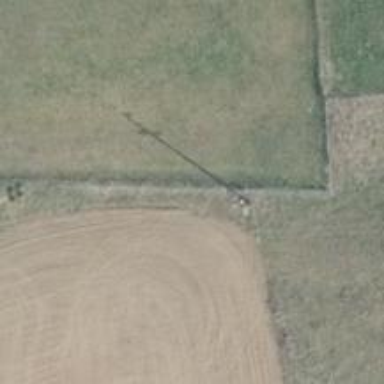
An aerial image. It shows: Power pole.